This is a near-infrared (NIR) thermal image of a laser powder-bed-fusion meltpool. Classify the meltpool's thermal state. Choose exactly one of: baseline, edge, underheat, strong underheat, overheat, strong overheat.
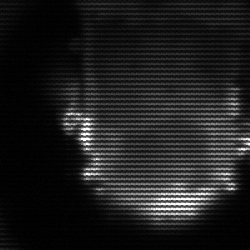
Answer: baseline